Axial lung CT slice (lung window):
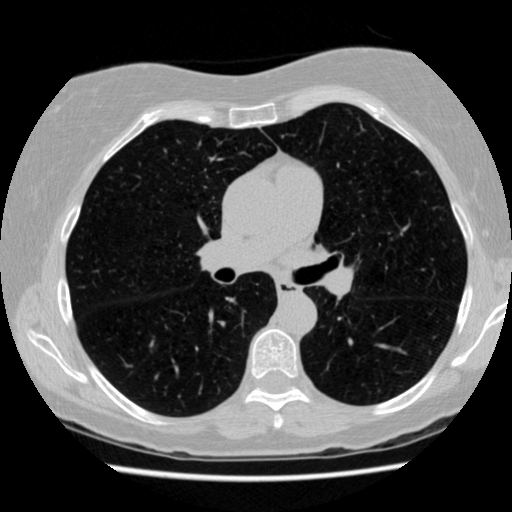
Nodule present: no